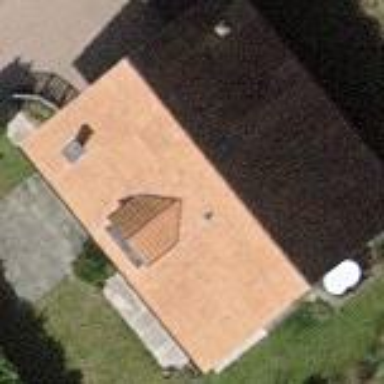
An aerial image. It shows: Simple and straightforward house.